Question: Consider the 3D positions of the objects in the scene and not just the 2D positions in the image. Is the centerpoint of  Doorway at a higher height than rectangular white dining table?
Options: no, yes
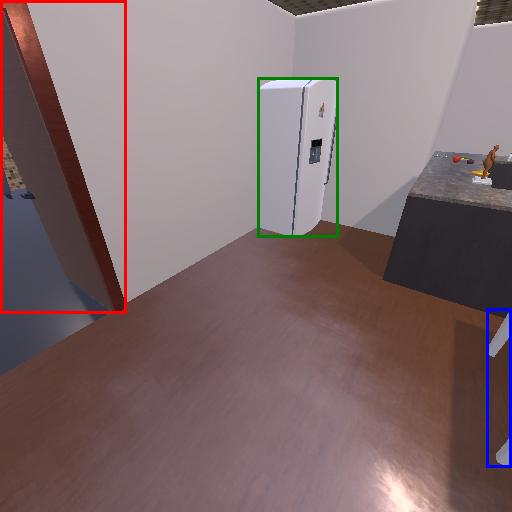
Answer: no